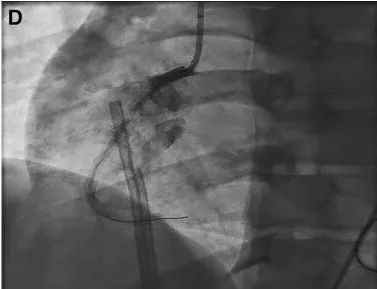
Percutaneous intervention of pseudoaneurysm: right coronary artery angiography after covered stent deployment in proximal right coronary artery. Note contrast flow distal to the covered stent into the pseudoaneurysm. DES, drug-eluting stent; RCA, right coronary artery.
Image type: radiology (x_ray)